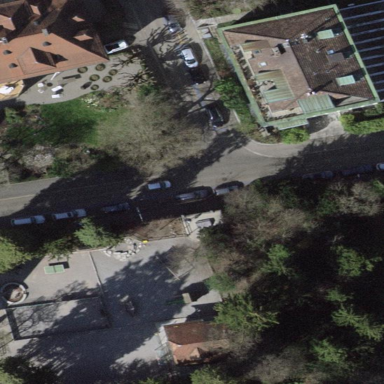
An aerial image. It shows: Parking lane for vehicles.